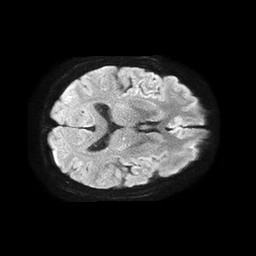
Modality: TRACE
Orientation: axial
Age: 70
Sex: female
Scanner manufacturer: philips
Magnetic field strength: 1.5 T
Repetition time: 4.6 s
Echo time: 0.09059 s